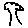
Label: tree